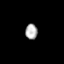
Tissue: prostate
Cell type: T cells
Senescence score: 0.2494
Nuclear area (px): 182
Mean DAPI intensity: 174.852